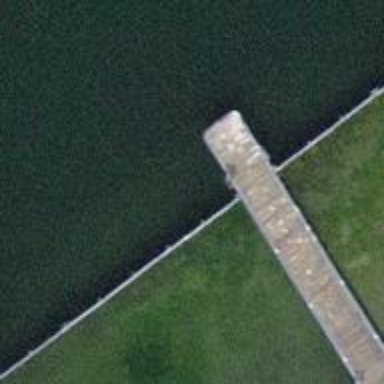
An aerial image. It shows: Footway leading to man-made pier.